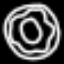
Label: donut